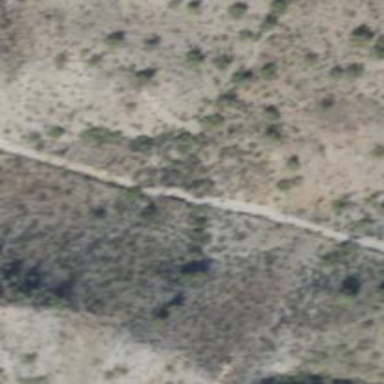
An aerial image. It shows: Hiking trail path.